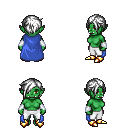
a pixel art fantasy rpg character, female body template, orc, green skin, blue cape, white pants, white pixie cut hairstyle, white cloth bracers, gold boots, four views (front, back, left, right), 2x2 character sprite sheet, small pixel art, hard edges, no anti-aliasing